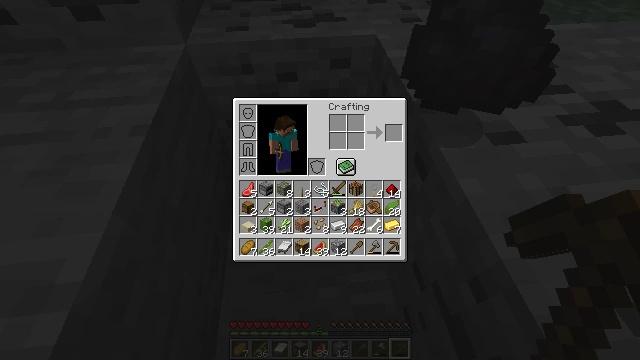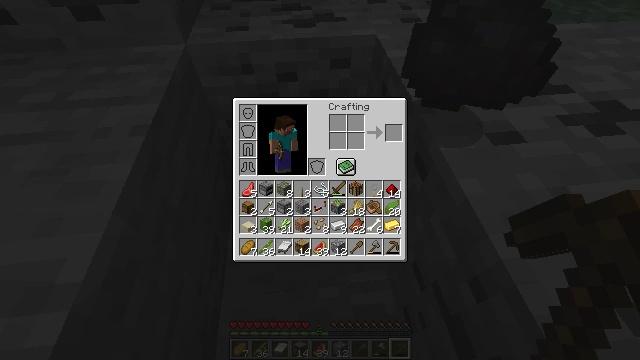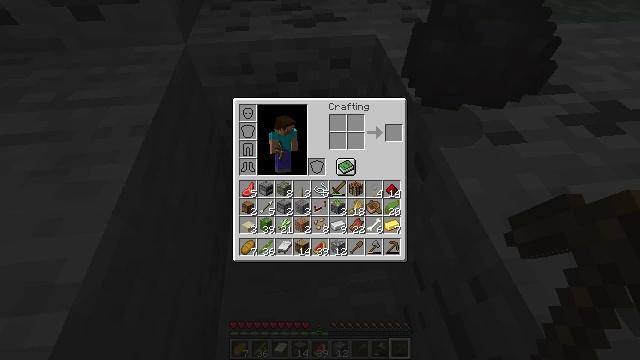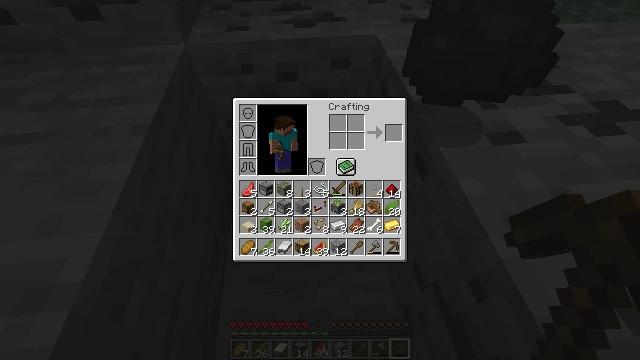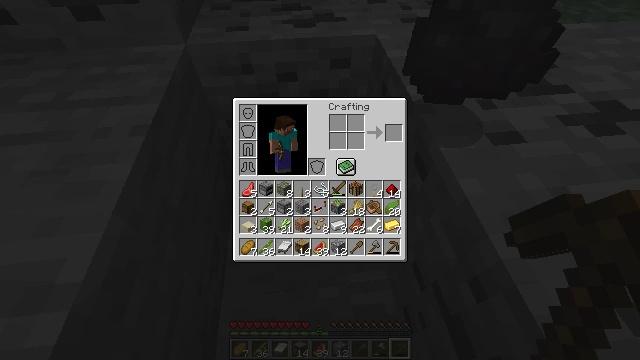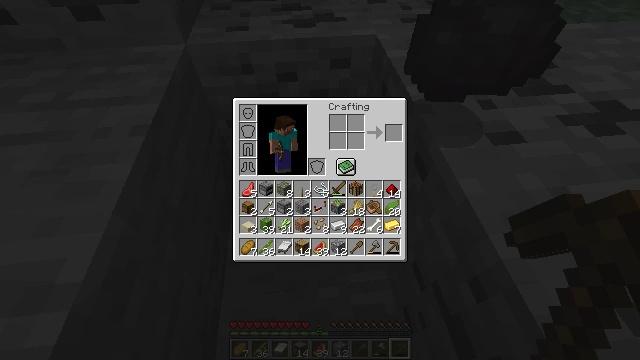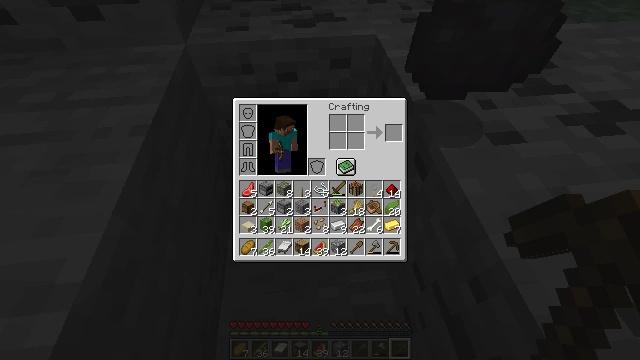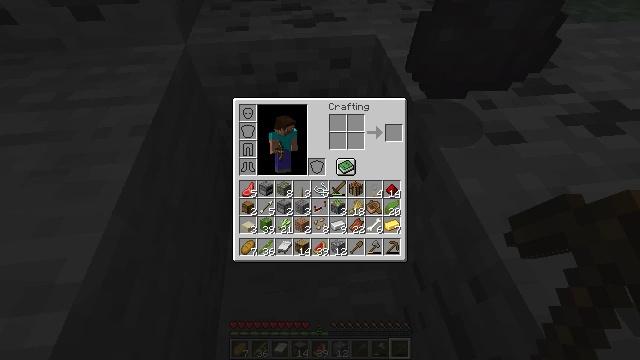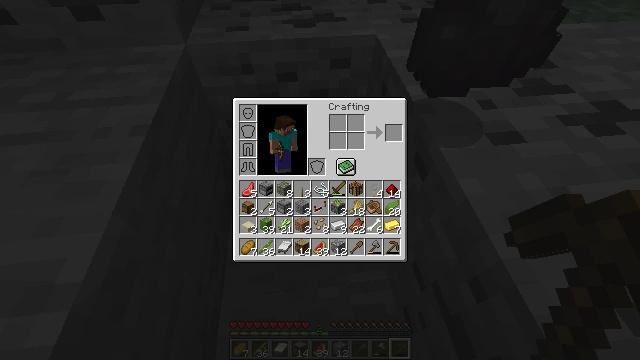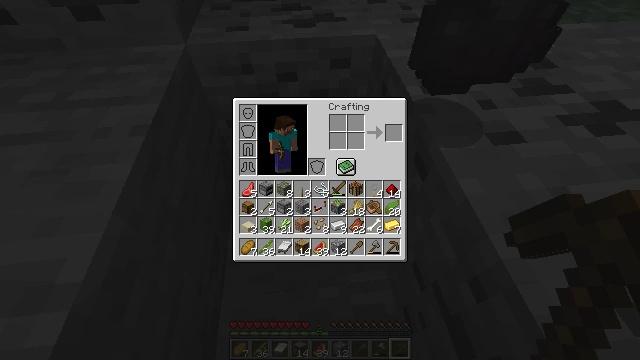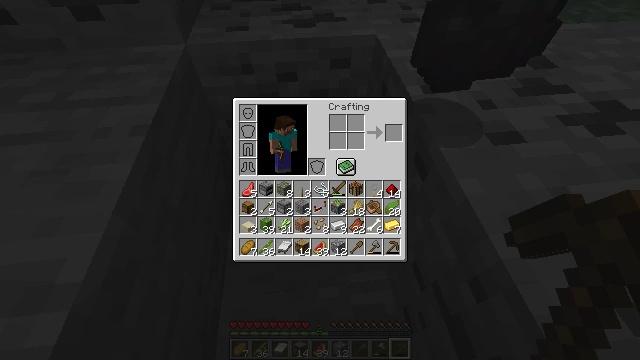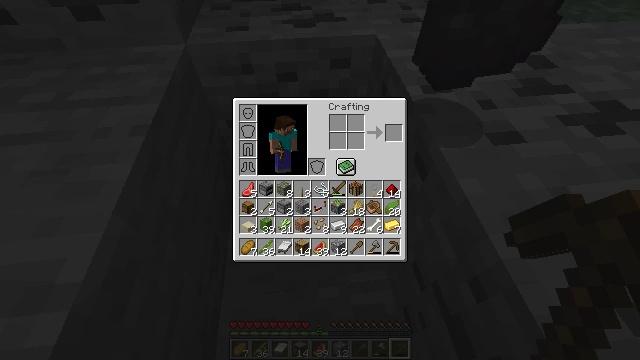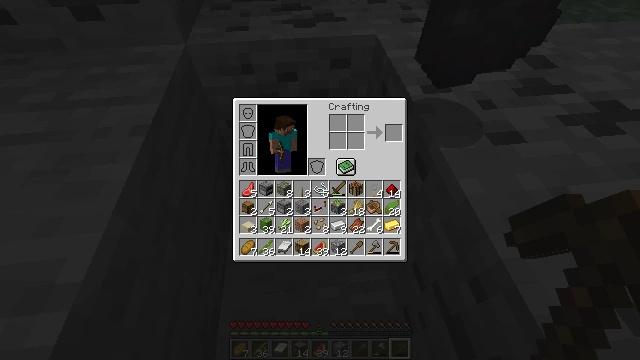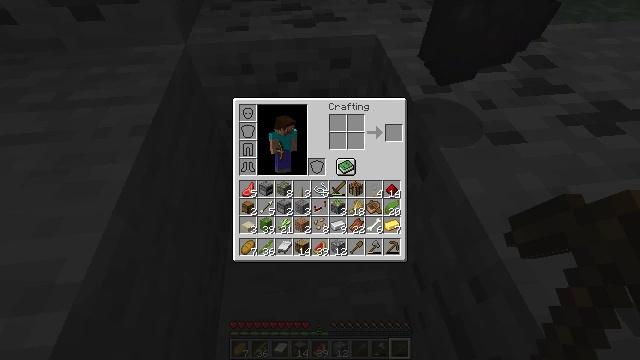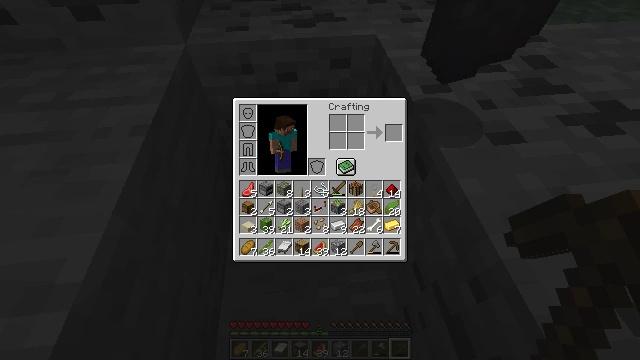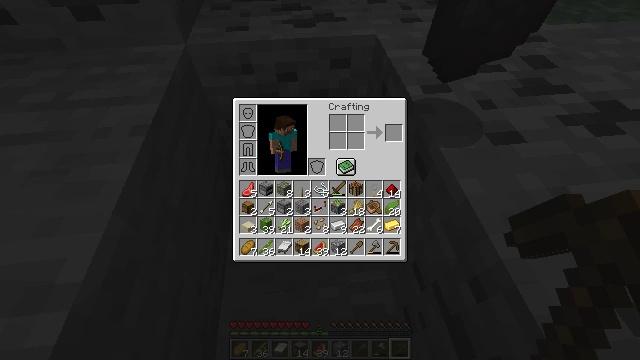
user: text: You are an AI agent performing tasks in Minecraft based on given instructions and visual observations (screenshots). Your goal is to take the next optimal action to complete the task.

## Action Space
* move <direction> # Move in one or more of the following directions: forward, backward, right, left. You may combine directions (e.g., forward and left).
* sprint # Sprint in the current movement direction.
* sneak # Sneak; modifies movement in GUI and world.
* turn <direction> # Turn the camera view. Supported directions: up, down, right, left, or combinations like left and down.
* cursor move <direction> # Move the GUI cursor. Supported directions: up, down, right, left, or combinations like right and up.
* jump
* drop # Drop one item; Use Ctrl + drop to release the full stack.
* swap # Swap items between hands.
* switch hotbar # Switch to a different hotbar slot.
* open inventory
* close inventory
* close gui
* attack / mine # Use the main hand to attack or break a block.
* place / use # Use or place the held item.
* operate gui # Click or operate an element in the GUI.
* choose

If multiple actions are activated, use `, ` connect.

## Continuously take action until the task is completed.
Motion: motion action
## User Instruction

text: Drop an arrow.
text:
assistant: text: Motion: no_op
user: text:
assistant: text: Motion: no_op
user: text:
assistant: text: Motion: no_op
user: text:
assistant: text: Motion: no_op
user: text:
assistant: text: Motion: no_op
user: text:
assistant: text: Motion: no_op
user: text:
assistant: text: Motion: no_op
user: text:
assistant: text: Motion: no_op
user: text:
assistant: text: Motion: no_op
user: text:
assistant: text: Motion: no_op
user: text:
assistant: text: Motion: no_op
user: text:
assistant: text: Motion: no_op
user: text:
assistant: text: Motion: no_op
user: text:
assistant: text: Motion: no_op
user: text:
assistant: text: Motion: no_op
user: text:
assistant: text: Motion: no_op
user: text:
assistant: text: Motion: no_op
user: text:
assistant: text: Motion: no_op
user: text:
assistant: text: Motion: no_op
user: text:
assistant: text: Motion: no_op
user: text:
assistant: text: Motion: no_op
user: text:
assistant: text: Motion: no_op
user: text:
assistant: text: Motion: no_op
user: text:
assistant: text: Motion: no_op
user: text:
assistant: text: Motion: no_op
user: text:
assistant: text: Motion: no_op
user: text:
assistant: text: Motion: no_op
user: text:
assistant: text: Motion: no_op
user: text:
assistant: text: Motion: no_op
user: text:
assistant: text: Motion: no_op